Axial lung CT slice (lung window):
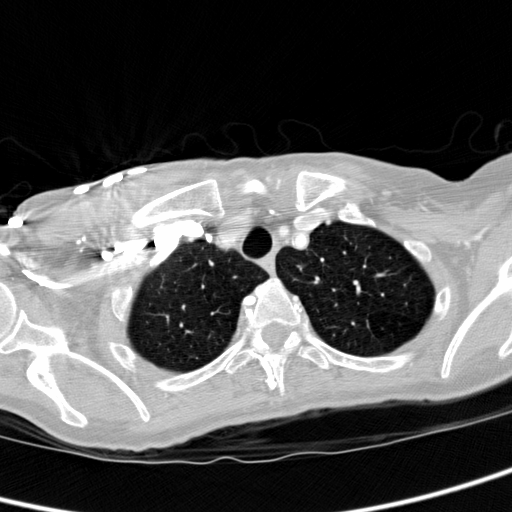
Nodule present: no